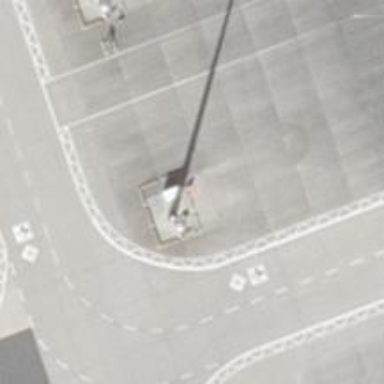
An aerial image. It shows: Mast structure.